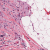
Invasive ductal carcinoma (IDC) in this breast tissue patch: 1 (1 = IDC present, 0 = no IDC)